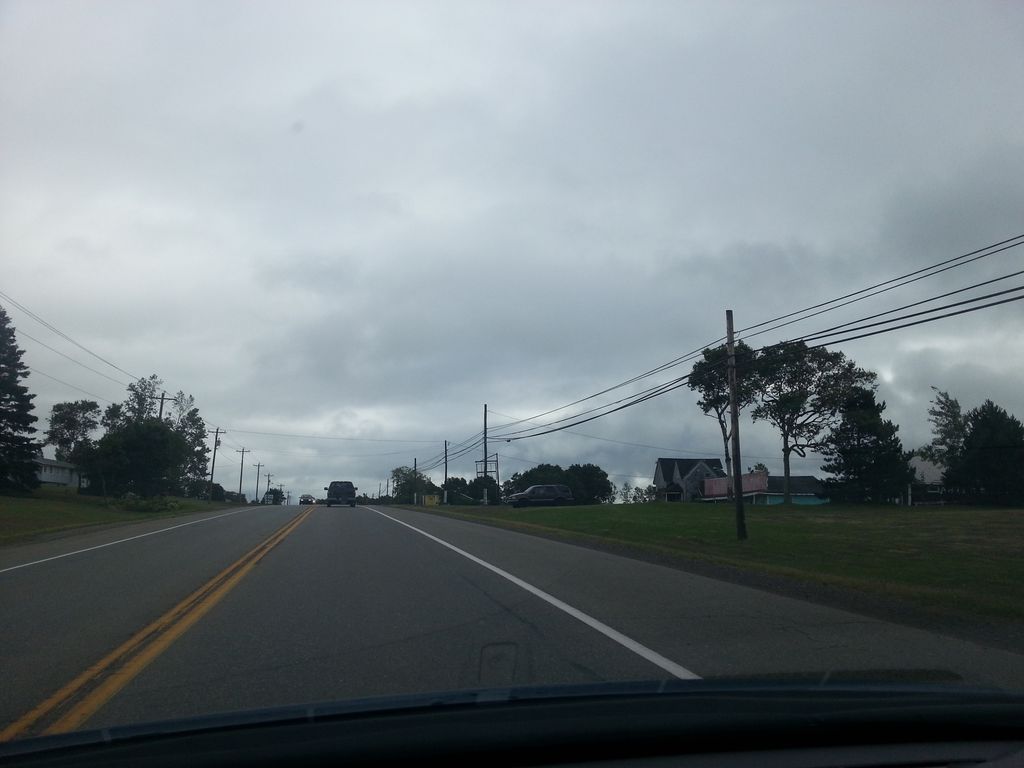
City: charlottetown